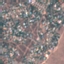
Label: Residential